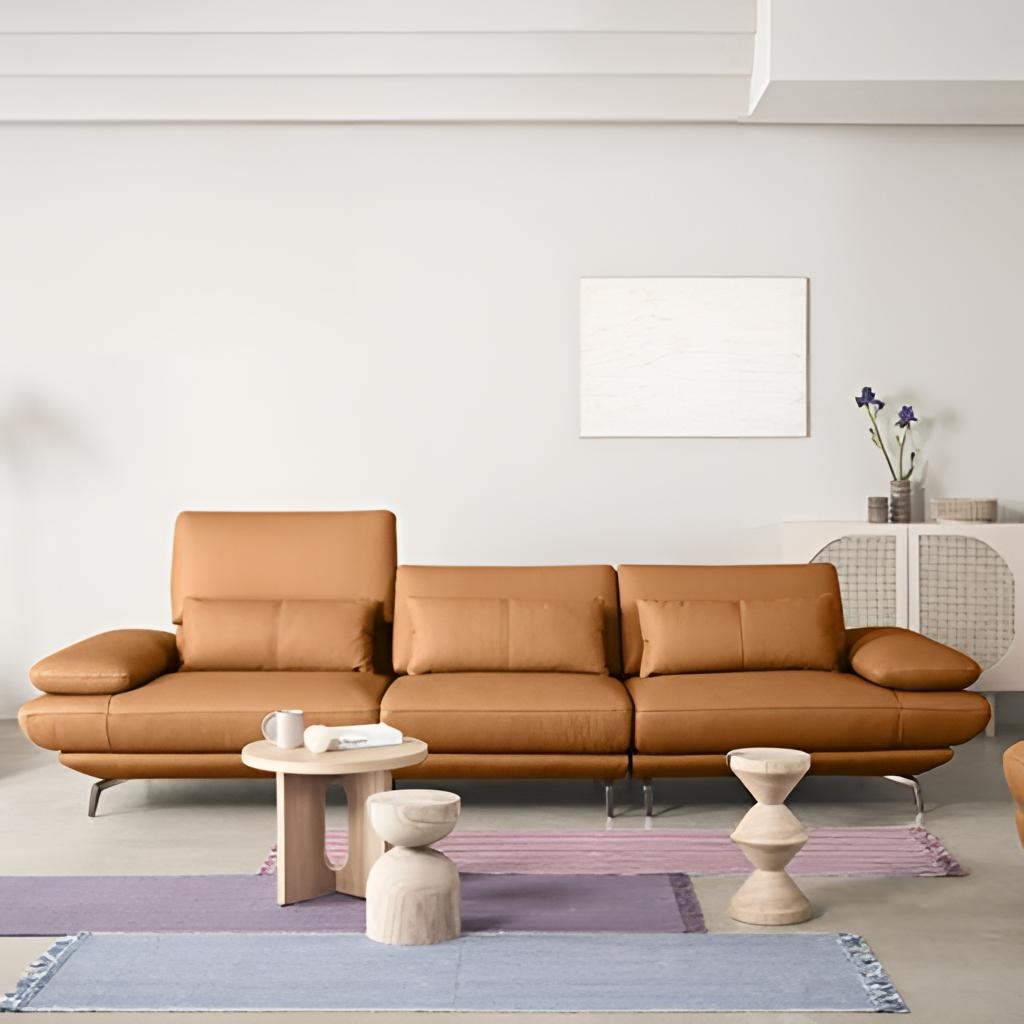
leather sofa, living room, contemporary, white paint wallpaper, with solid pattern, concrete flooring, with plain pattern